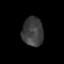
Tissue: lung
Cell type: Endothelial cells
Senescence score: 0.2385
Nuclear area (px): 597
Mean DAPI intensity: 61.054